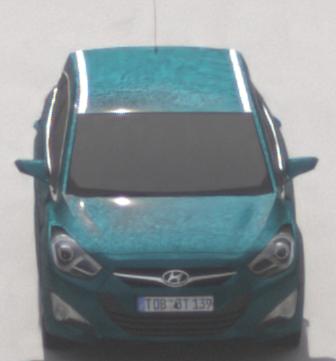
Make: Hyundai
Model: i40 Kombi 1.6 GDI
Detailed model: i40 (VF) Kombi
Model produced from: 2012/08
Model produced until: 2013/09
Doors: 5
Color: blue
Road condition: dry road
Daytime: morning or afternoon
Contrast: low contrast